Question: In GTK2, a StatusBar was just a simple container like an HBox. Glade 3 (gtk3) now shows this message when I try to add child widgets to my status bar:

What are placeholders?
I prefer to build the UI entirely in Glade, but If that doesn't work anymore, building it in code is fine too. I'm using Python 3.2 and Gtk via GObject introspection.
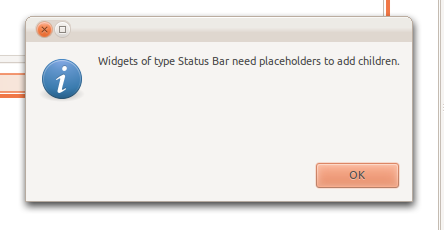
Answer: In Gnome 3, status bars are no longer containers; they're more like stacks of messages. To display a message, get a fresh context id and push the message onto the stack of messages associated with the statusbar:
'''
context_id = statusbar.get_context_id("progress_message")
statusbar.push(context_id, "Almost done...")
'''
or
'''
statusbar.push(1, "Almost done...")
'''
And to remove the message again, use 'statusbar.pop(1)'. Having things like progress bars or images in the statusbar is therefore no longer possible.
See also: <URL>